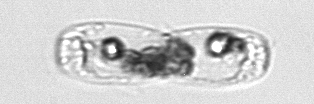
Label: pennate_morphotype1